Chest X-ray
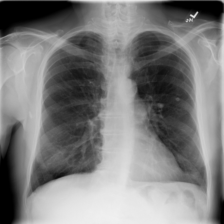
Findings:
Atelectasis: negative
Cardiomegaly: negative
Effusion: negative
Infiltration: negative
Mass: negative
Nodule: negative
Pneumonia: negative
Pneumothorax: negative
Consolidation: negative
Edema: negative
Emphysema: negative
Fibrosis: positive
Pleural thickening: positive
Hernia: negative